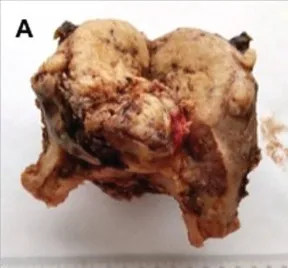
Macroscopic tumour: an 8 cm tumour with a myometrial infiltration of more than 50%, reaching the uterine serosa B).
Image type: medical_photograph (other_medical_photograph)